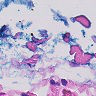
Metastatic tissue present: no